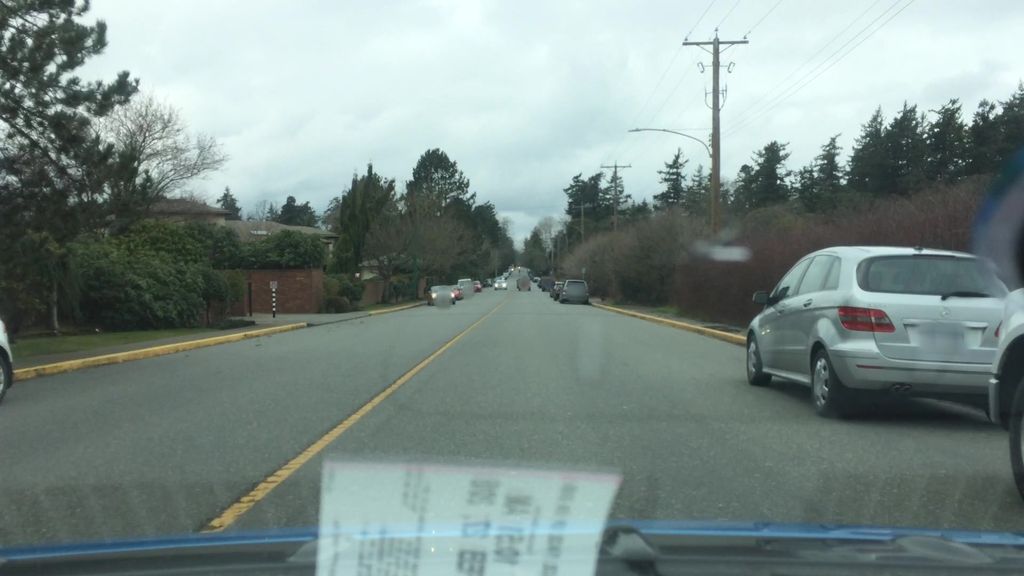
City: victoria